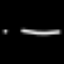
Label: line